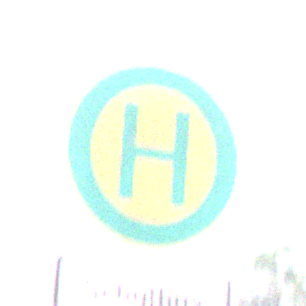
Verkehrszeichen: Haltestelle
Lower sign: ZeitangabenMitBeschraenkungAufWochentage5
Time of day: MorningAfternoon
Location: Outdoor (Nature)
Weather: PartlyCloudy
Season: NotSpecified
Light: Natural